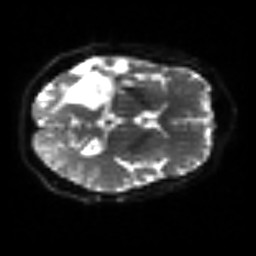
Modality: sbref
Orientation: axial
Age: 58
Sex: female
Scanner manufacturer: siemens
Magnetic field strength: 3 T
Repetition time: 3.2 s
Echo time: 0.081 s